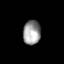
Tissue: lung
Cell type: Endothelial cells
Senescence score: 0.5732
Nuclear area (px): 414
Mean DAPI intensity: 155.667